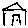
Label: house